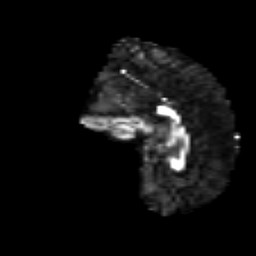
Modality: FA
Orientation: sagittal
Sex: male
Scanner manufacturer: siemens
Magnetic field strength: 3 T
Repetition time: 5 s
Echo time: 0.071 s